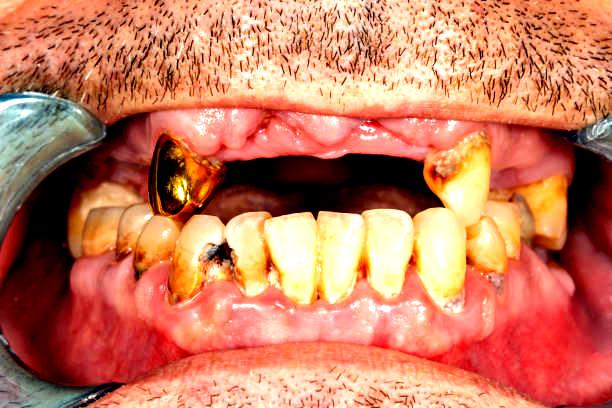
Condition: Calculus